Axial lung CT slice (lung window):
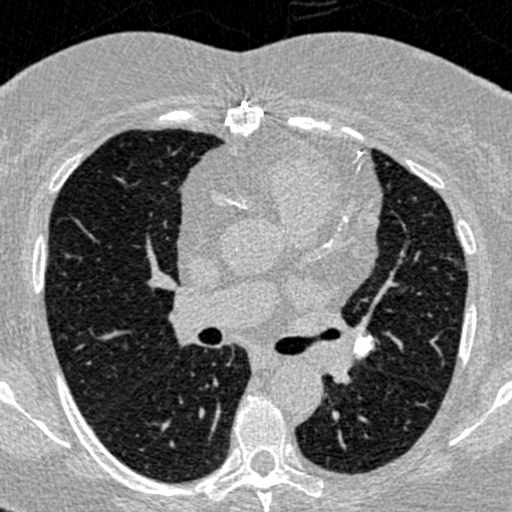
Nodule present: no